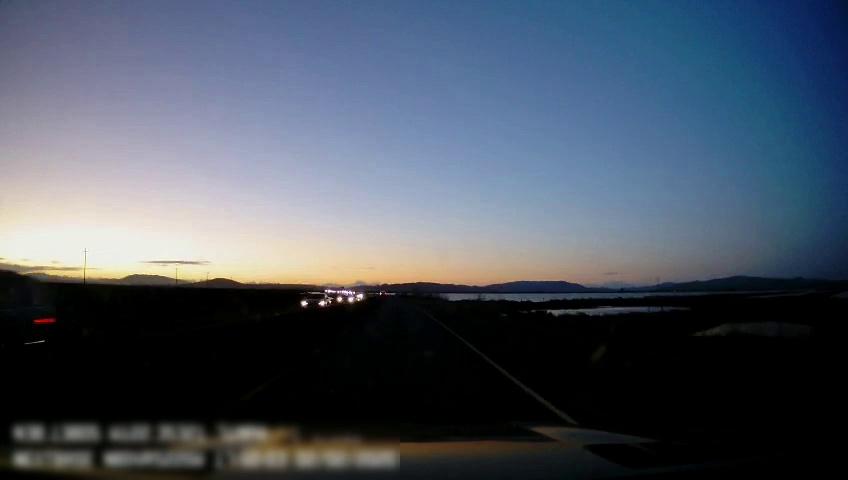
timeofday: Dusk/Dawn/Twilight
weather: Sunny
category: Drivable Space
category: Vehicles | SUV
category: Vehicles | Car
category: Vehicles | Car
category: Vehicles | Car
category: Lanes | Current Lane
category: Lanes | Current Lane